Question: I have this site I'm making. When I include a php file from the same folder it works but when I do
'''
<?php include('/ioanblog/appstore/header.php');?>
'''
it doesn't work or
'''
<?php include('http://www.domain.co.uk/appstore/header.php');?>
'''
that isn't working either.
All the header is holding is a style sheet and Piwik code, it will also hold navigation.

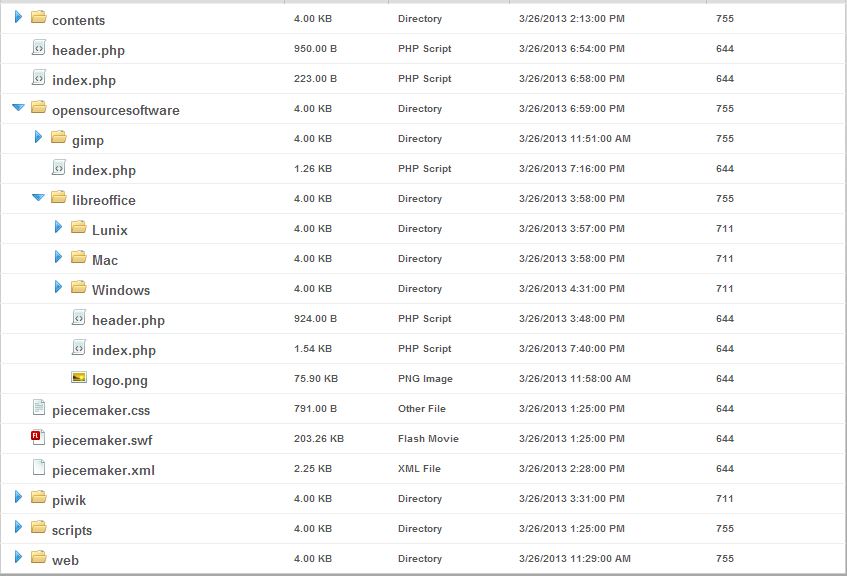
Answer: Read <URL> on relative paths.
> If a path is defined -- whether absolute (starting with a drive letter or \ on Windows, or / on Unix/Linux systems) or relative to the current directory (starting with . or ..) -- the include_path will be ignored altogether. For example, if a filename begins with ../, the parser will look in the parent directory to find the requested file.
You are using '/ioanblog/...' which is an path. I suspect your site is in '/var/www/public_html/ioanblog/...' or '/home/user/ioanblog/...' or something similar, in '/ioanblog/...'. You should remove the first '/' making it a instead of an absolute path. You might have to go "up" to parent directories like '../contents/header.php' or '../../contents/header.php' for the actual file.
As <URL> it should probably be '../../header.php'. But first make sure you understand absolute/relative paths!
You might also want to read up on <URL> to 'convert' relative paths to absolute paths.